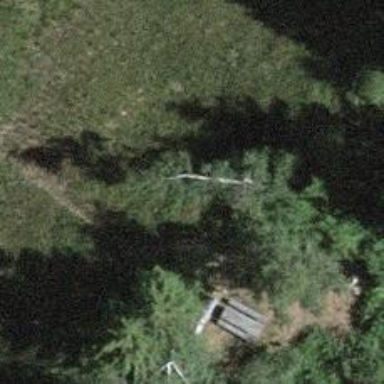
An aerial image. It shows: Bench.